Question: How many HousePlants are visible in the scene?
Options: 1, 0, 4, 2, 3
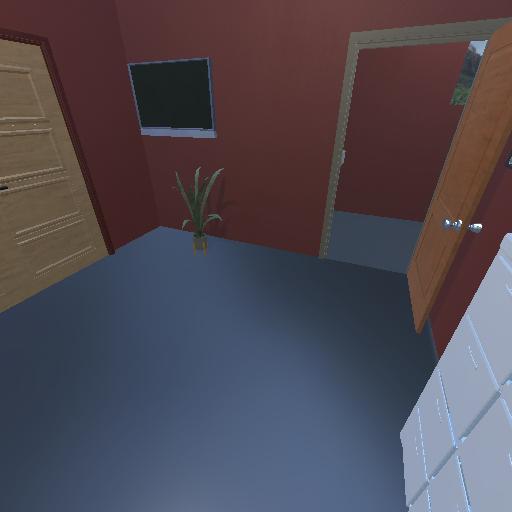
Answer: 1